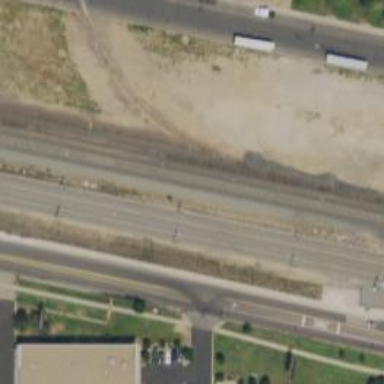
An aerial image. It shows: Railway siding for service.